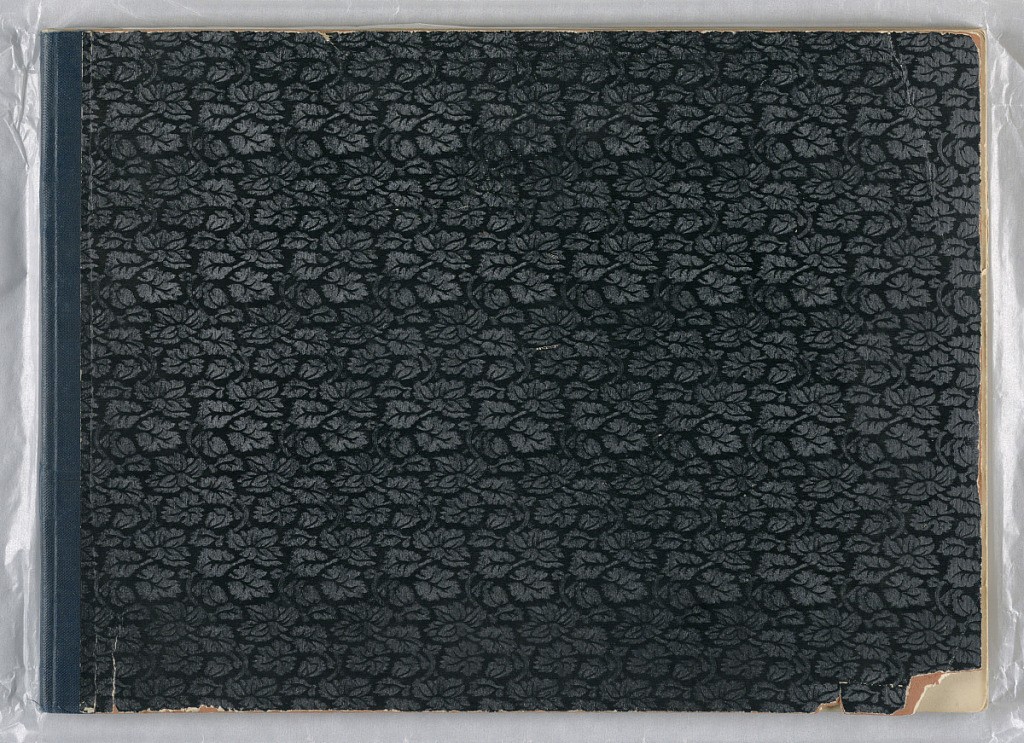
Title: Sketchbook of fifty-three leaves of pencil drawings
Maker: Bessie Beebe
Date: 1884–86
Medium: Soft pencil on white and tinted paper
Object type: Sketchbook
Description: Sketchbook of fifty-three leaves, bound in black passe partout binding, showing eighteen figur and still life drawings. Executed in Cooper Union Women's Art School. Inside of cover inscribed: "Bessie Beebe May 1884." Drawings dated from May, 1884, to January, 1886